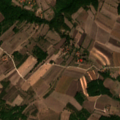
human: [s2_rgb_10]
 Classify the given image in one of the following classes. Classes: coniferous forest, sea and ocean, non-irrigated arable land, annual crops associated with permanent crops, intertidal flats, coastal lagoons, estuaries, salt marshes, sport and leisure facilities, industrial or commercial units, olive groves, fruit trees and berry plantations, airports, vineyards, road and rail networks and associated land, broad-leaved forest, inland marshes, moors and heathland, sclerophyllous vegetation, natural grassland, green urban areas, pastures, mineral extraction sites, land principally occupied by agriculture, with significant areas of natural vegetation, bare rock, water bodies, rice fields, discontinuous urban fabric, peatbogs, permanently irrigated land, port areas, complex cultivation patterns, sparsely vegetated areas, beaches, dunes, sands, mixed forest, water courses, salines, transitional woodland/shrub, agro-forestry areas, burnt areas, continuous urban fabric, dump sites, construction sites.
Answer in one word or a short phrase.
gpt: complex cultivation patterns, land principally occupied by agriculture, with significant areas of natural vegetation, broad-leaved forest